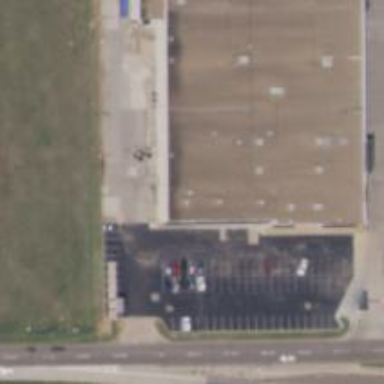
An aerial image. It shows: Car rental facility.